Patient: sex M, age 57
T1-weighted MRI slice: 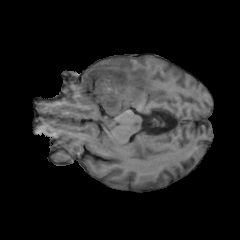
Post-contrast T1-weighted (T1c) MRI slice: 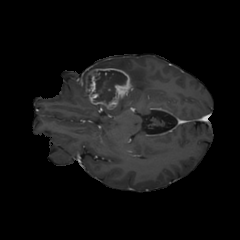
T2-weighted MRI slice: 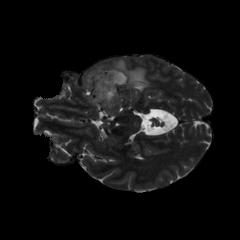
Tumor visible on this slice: yes
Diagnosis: Glioblastoma, IDH-wildtype
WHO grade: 4